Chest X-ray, AP view. Patient: 44 years old, sex F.
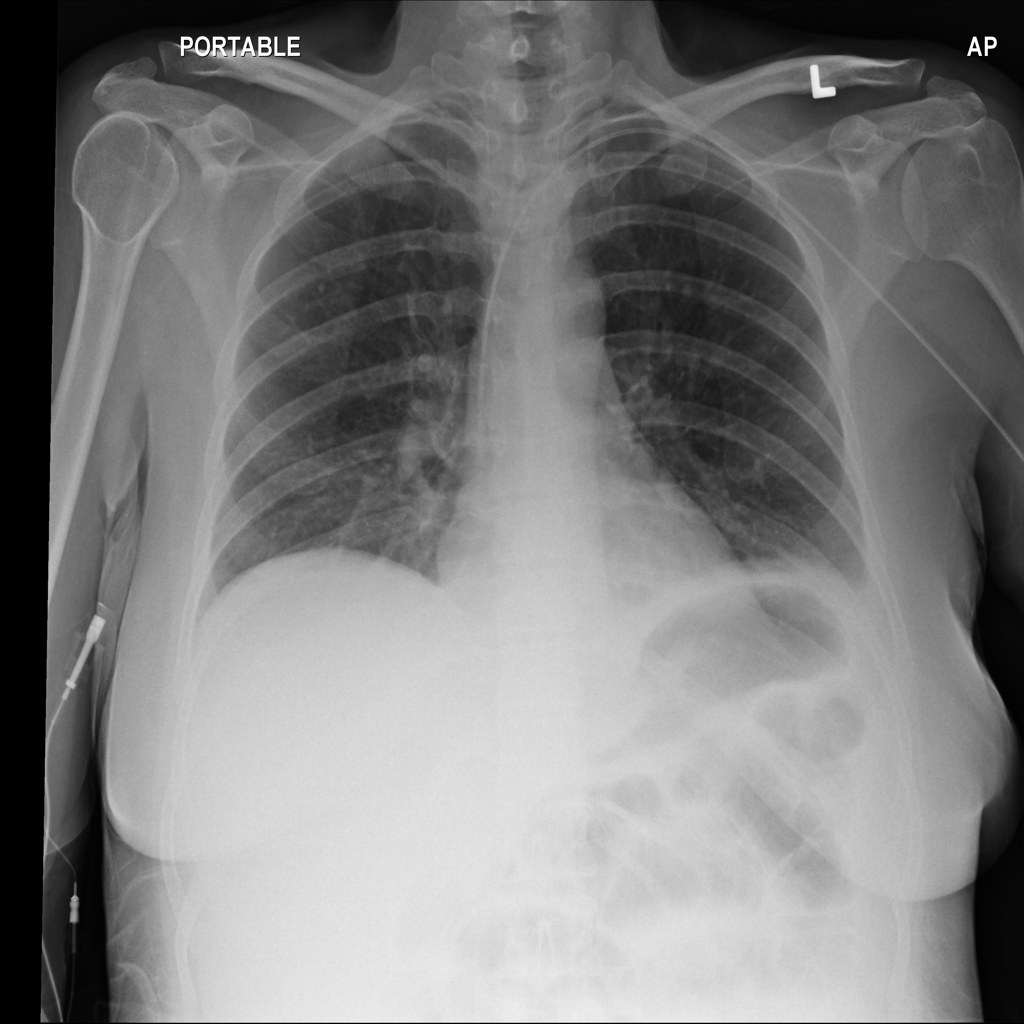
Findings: No Finding